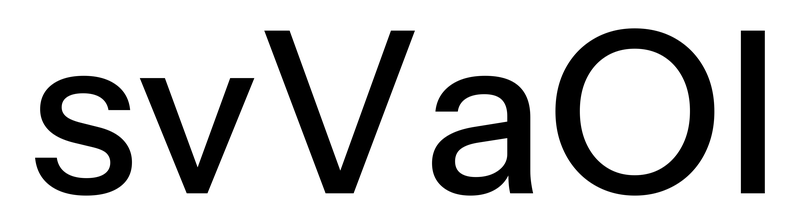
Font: InstrumentSans_Medium